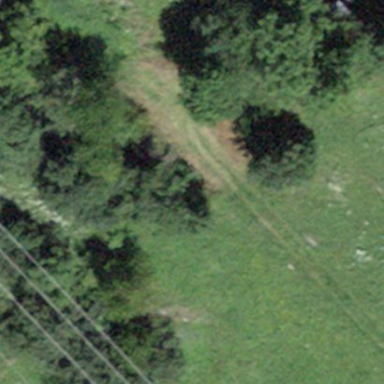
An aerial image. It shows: Forest with broadleaved trees.